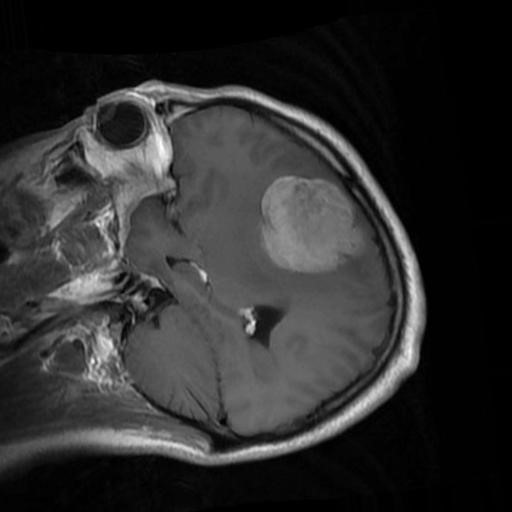
Label: brain_menin